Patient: sex M, age 57
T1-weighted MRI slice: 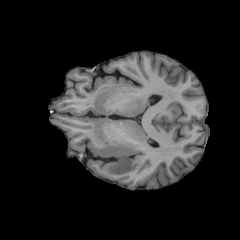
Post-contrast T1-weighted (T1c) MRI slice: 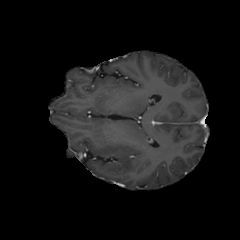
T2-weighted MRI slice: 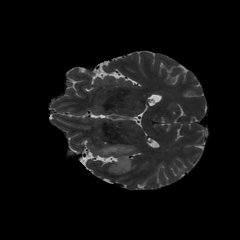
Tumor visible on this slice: yes
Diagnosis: Astrocytoma, IDH-wildtype
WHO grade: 2